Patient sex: M
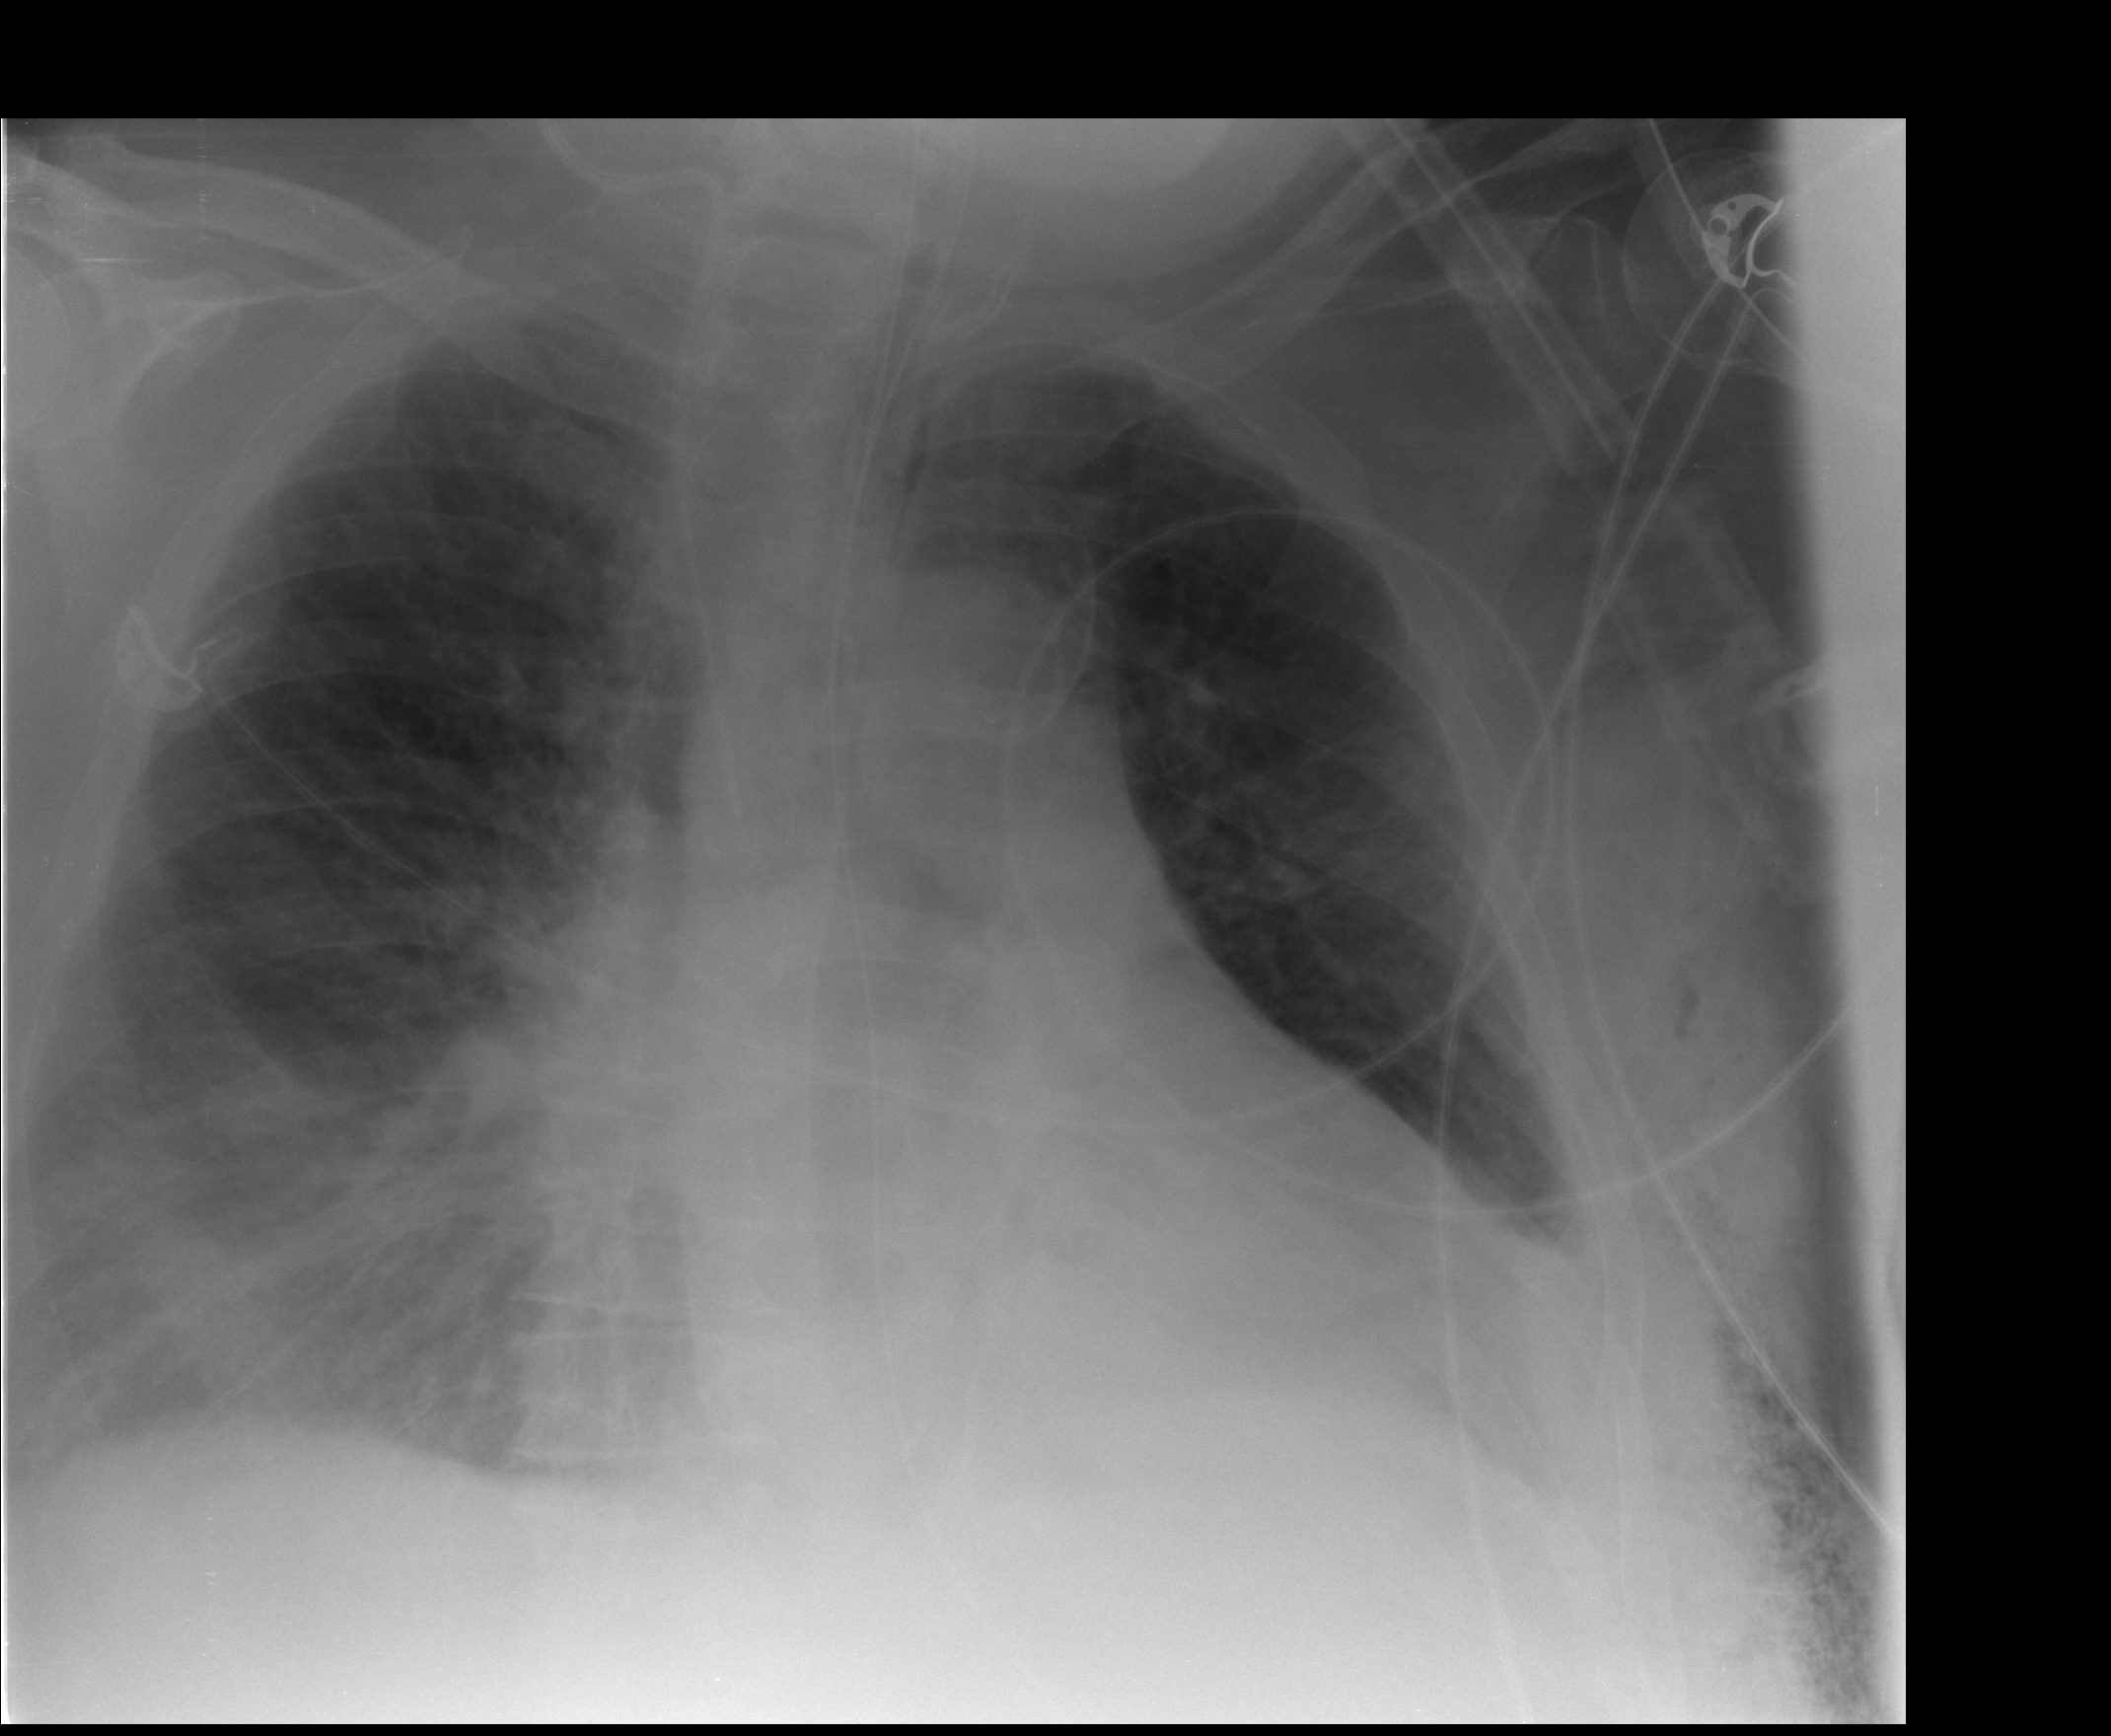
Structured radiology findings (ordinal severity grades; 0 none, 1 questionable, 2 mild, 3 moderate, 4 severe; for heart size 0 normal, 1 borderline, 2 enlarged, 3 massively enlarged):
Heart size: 2
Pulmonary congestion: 2
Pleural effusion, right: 2
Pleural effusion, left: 2
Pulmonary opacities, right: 2
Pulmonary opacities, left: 0
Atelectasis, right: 2
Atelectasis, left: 1